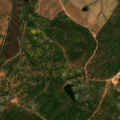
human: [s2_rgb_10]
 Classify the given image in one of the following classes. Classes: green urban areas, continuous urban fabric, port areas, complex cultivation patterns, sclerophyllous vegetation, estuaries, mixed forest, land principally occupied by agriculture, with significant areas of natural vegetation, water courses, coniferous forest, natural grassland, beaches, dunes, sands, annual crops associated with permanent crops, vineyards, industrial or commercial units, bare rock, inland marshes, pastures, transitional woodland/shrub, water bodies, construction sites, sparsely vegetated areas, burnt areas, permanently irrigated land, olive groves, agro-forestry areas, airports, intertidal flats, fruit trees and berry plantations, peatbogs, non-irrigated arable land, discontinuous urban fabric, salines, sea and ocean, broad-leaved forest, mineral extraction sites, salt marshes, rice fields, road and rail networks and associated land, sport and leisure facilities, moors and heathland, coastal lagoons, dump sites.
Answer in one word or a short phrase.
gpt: non-irrigated arable land, pastures, agro-forestry areas, broad-leaved forest